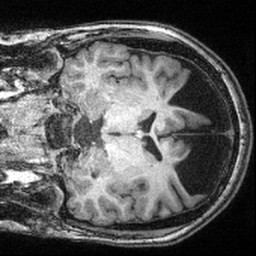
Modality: T1w
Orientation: coronal
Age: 13
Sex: male
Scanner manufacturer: siemens
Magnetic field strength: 3 T
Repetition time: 2.4 s
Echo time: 0.00374 s